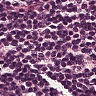
Metastatic tissue present: no